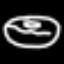
Label: donut